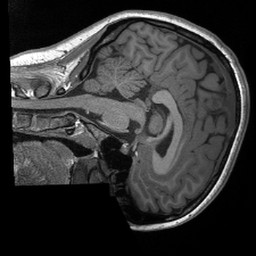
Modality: T1w
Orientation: sagittal
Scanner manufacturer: siemens
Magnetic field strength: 3 T
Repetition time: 2.4 s
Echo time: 0.00213 s